Field crop: maize
Growth stage: 2
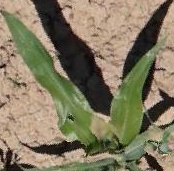
Species: maize